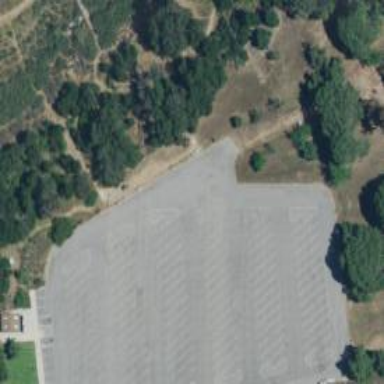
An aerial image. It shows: Disc golf basket.